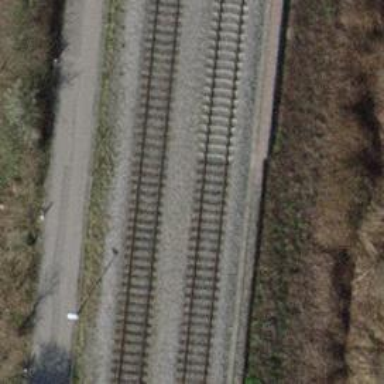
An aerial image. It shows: Railway with electrified contact lines.